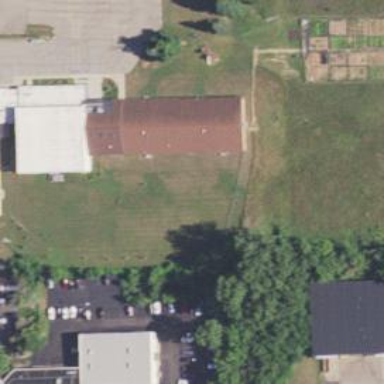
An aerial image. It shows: Place of worship located within school building.